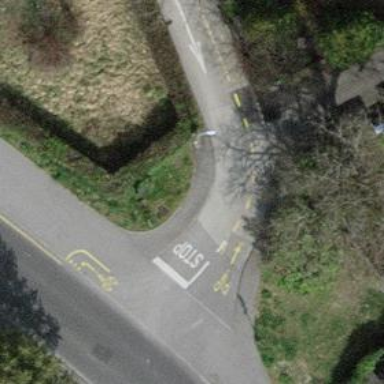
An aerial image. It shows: Residential road with asphalt surface. There is designated cycling lane on the left side.